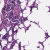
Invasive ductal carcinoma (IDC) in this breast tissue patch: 0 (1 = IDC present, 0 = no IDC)